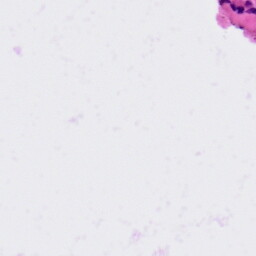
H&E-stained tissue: Ovarian